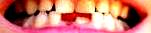
Condition: hypodontia